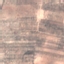
Label: PermanentCrop